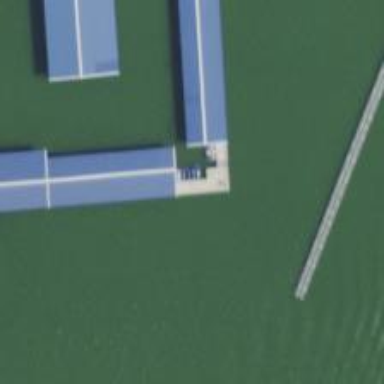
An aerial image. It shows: Man-made pier.